Question: I have a simple bargraph like the following
'''
a<-data.frame(x=c("total","male","female","low education",
"mid education","high education","working","not working"),
y=c(80,30,50,20,40,20,65,35))
a$x<-as.character(a$x)
a$x<-factor(a$x,levels=unique(a$x))
ggplot(a,aes(x,y)) +
geom_bar(stat="identity",fill="orange",width=0.4) +
coord_flip() +
theme_bw()
'''

Now , because the levels of the x axis (flipped and now seems like y ) have a relation with each other e.g male and female represent sex breakdown , working and not working represent another breakdown etc., I want the axis to leave some space between each breakdown in order to point out these breakdowns.
I have tried some things with 'scale_x_discrete' and its parameter break but it seems that this is not the way it goes .
Any ideas ?
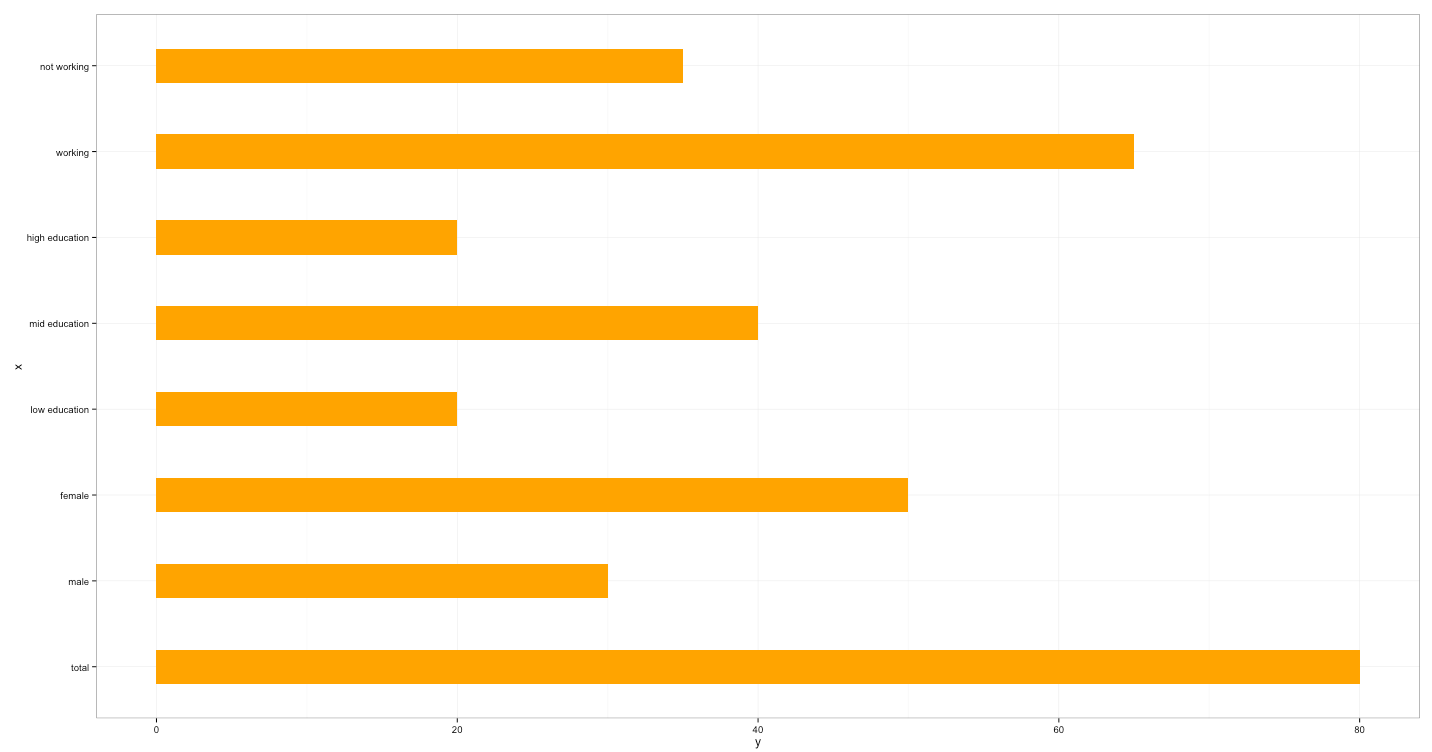
Answer: I don't know of a way to set different distances between bars in a barplot. However, you can add bars with height 0 and no label between the groups as follows:
'''
a<-data.frame(x=c("total","a","male","female","b","low education",
"mid education","high education","c","working","not working"),
y=c(80,0,30,50,0,20,40,20,0,65,35))
a$x<-factor(a$x,levels=unique(a$x))
ggplot(a,aes(x,y)) +
geom_bar(stat="identity",fill="orange",width=0.4) +
coord_flip() +
theme_bw() +
scale_x_discrete(breaks=a$x[nchar(as.character(a$x))!=1])
'''
Some remarks:
- 'a$x''as.character'- - 'scale_x_discrete'
The result looks as follows: